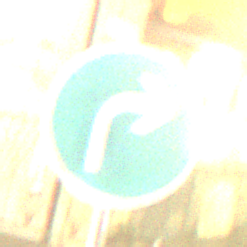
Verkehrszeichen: VorgeschriebeneFahrtrichtungRechts
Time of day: Night
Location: Outdoor (Urban)
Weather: PartlyCloudy
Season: NotSpecified
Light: Artificial